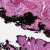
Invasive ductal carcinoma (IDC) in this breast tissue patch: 0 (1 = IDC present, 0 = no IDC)